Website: crate-barrel
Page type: payment
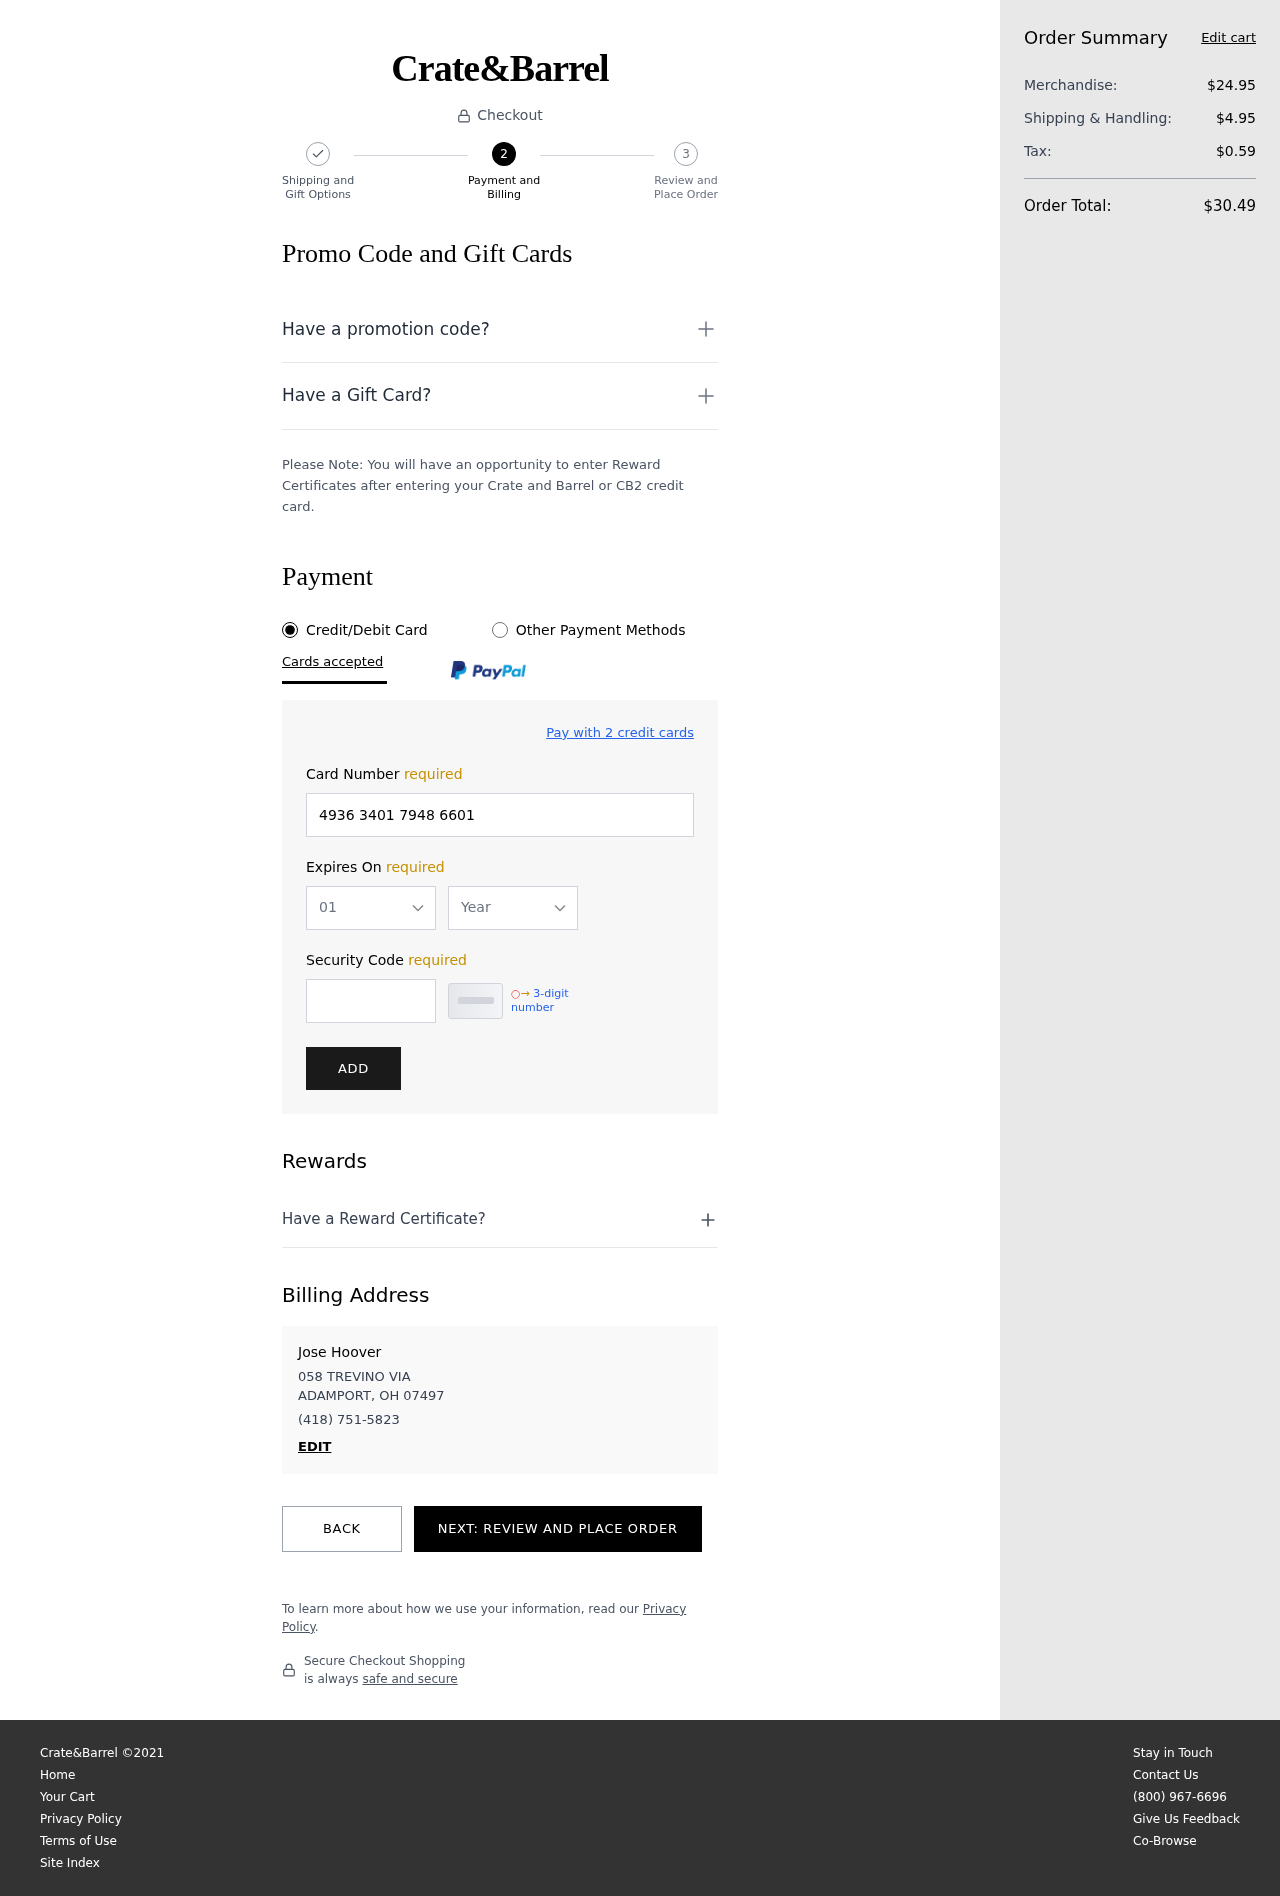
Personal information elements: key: PII_CARD_EXPIRY_MONTH
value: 01
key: PII_CARD_EXPIRY_YEAR
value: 27
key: PII_CITY_STATE_ZIP
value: ADAMPORT, OH 07497
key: PII_FULLNAME
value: Jose Hoover
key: PII_PHONE
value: (418) 751-5823
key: PII_STREET
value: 058 TREVINO VIA
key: PII_CARD_NUMBER
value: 4936 3401 7948 6601
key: PII_CARD_CVV
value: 173
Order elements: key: ORDER_SUBTOTAL
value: $24.95
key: ORDER_SHIPPING_COST
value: $4.95
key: ORDER_TAX
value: $0.59
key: ORDER_TOTAL
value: $30.49